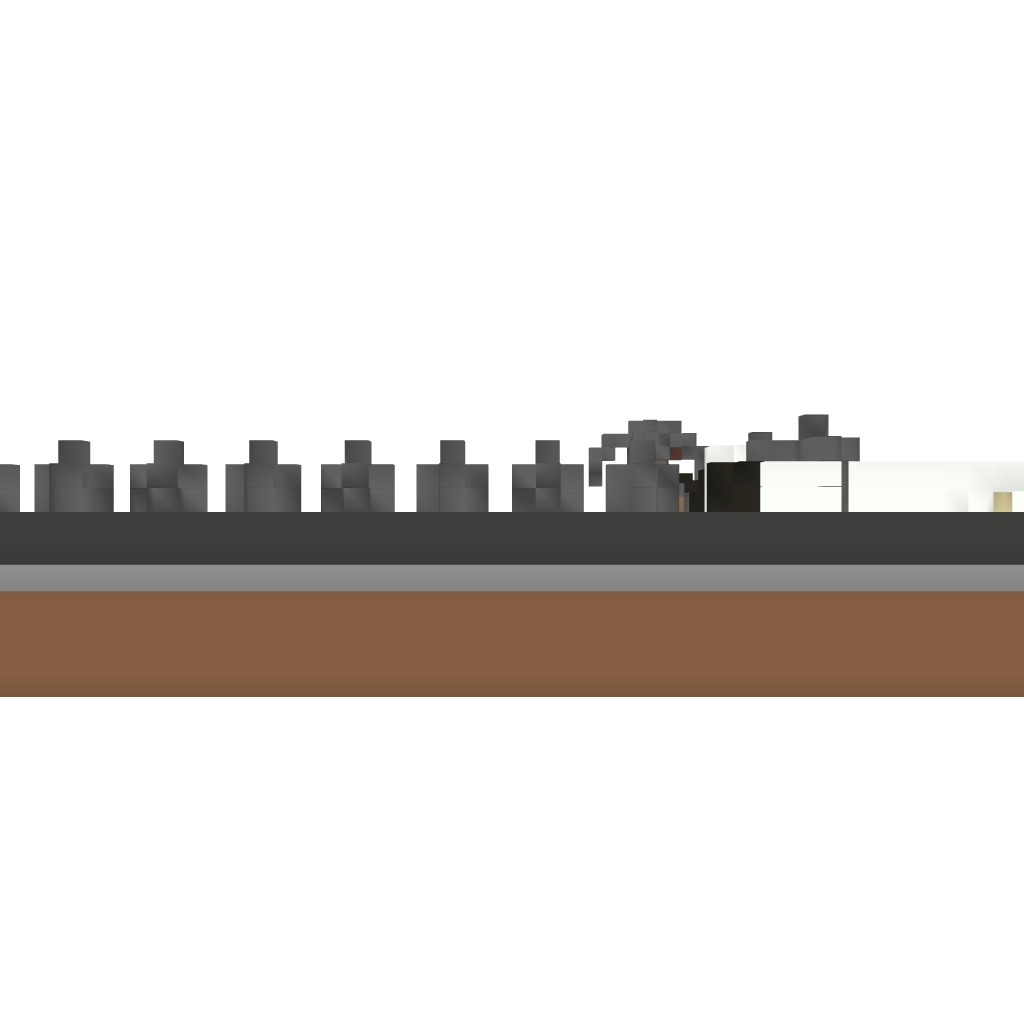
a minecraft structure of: Guest House With tennis Court